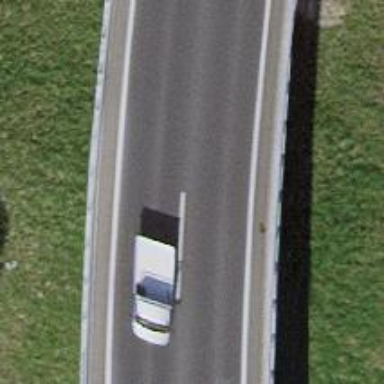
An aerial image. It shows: Asphalt surface bridge on motorway link.